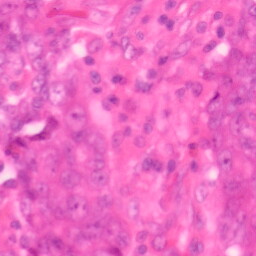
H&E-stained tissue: Colon